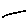
Label: line